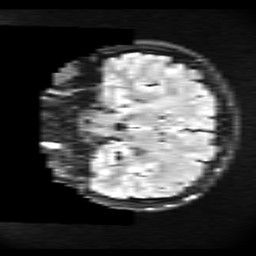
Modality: FLAIR
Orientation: coronal
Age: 21
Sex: female
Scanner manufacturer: ge
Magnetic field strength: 3 T
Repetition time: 11 s
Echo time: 0.1497 s